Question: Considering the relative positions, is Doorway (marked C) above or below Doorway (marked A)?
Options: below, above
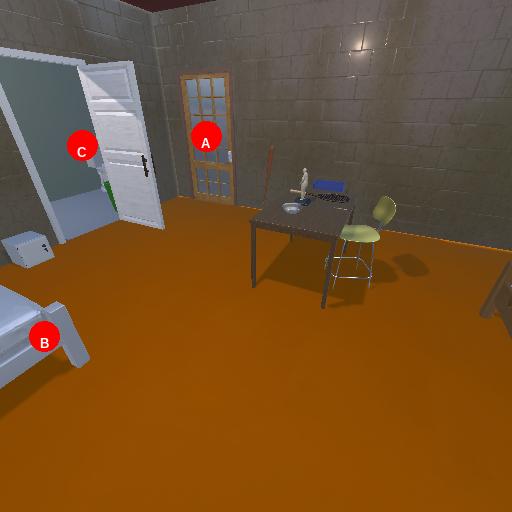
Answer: below